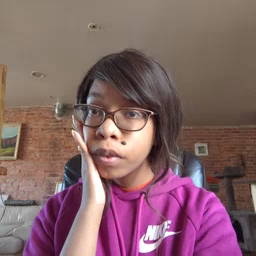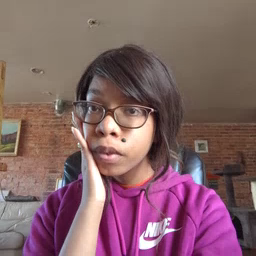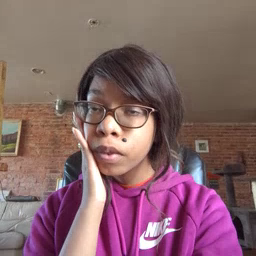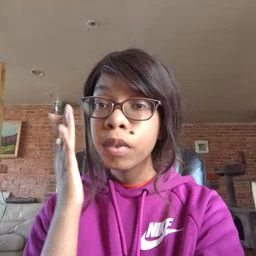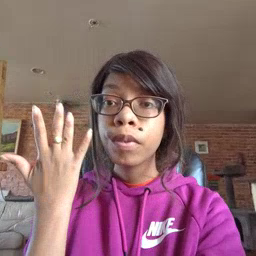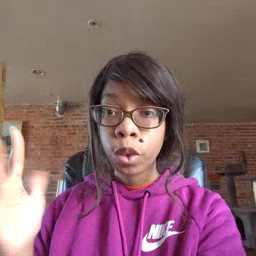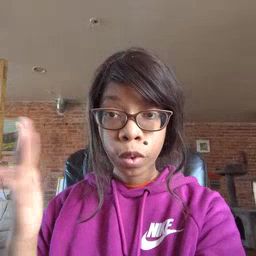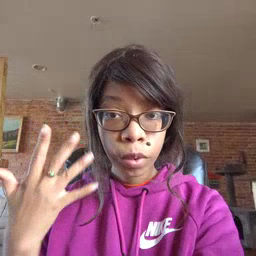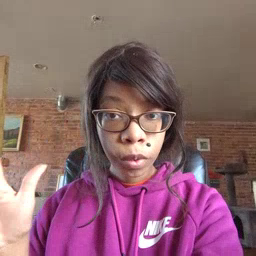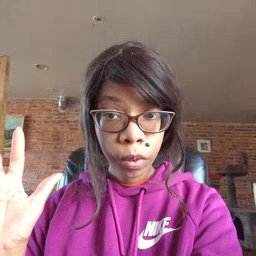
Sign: finish